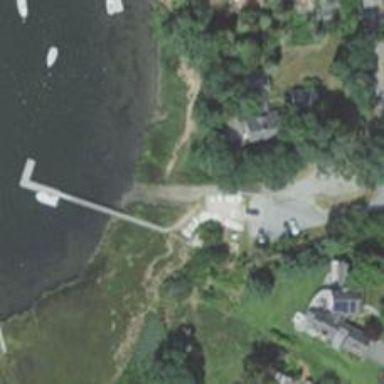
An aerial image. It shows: This slipway is service road leading to leisure land area.